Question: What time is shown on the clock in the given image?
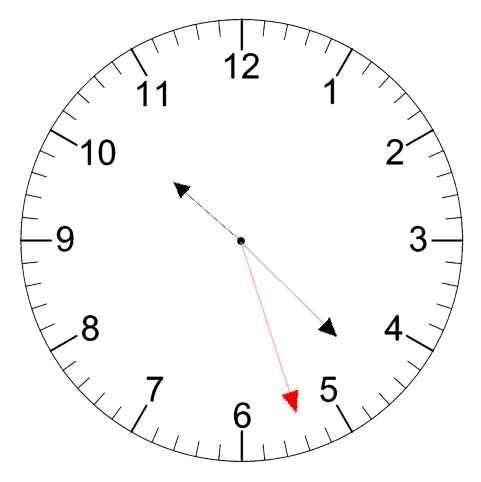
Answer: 10:22:27